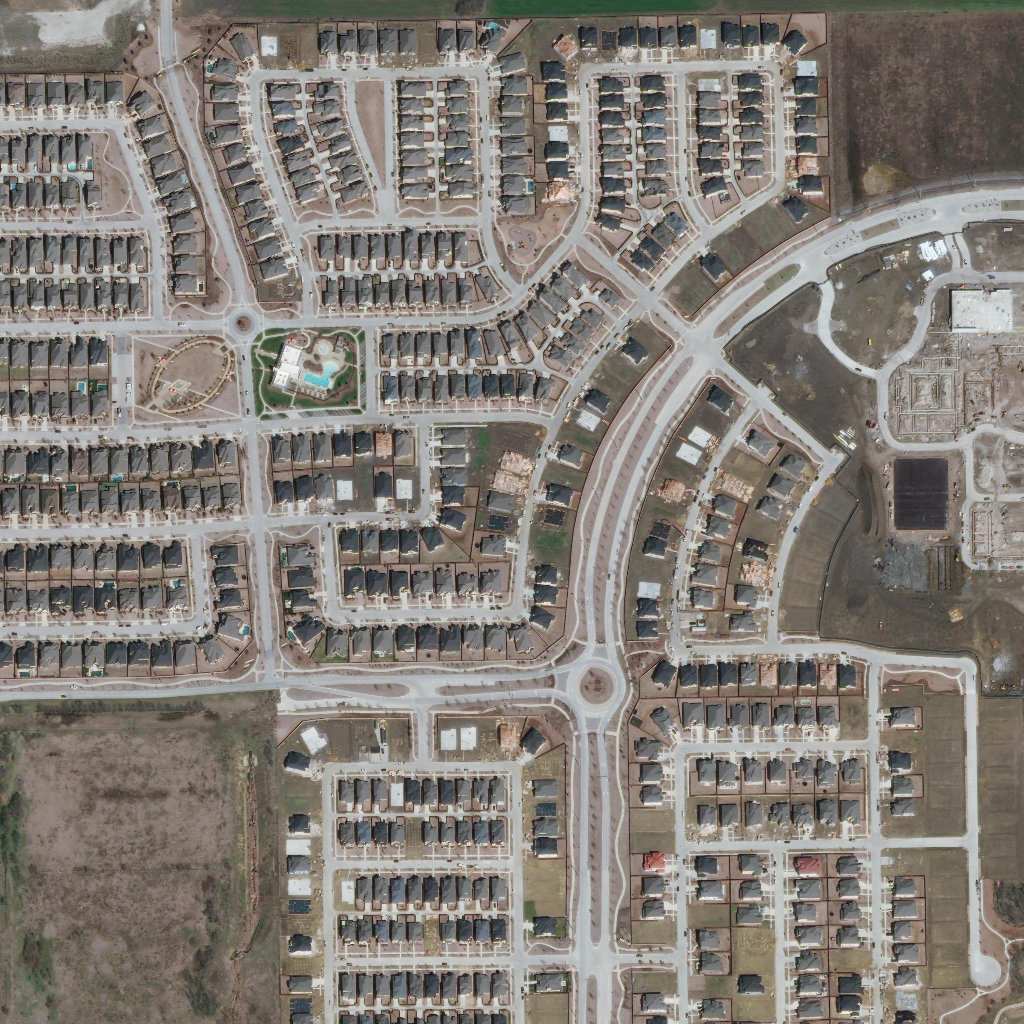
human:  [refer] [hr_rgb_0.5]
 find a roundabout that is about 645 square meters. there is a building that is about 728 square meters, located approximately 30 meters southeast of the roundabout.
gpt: <box>[[22, 29, 25, 33, 0]]</box>

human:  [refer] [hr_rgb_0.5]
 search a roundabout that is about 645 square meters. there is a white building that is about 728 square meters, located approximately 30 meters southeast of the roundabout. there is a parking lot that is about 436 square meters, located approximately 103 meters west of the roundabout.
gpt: <box>[[22, 29, 25, 33, 0]]</box>

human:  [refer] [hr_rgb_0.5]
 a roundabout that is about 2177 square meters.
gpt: <box>[[54, 63, 61, 70, 0]]</box>